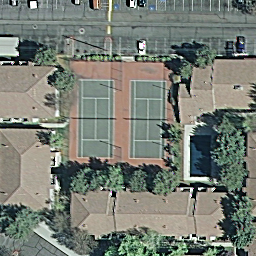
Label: tenniscourt